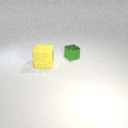
small green metal cube to the right of large yellow rubber cube